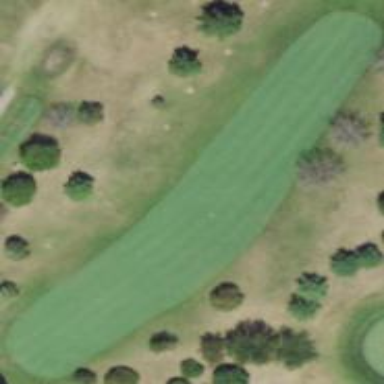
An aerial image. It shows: Golf fairway surrounded by grass.